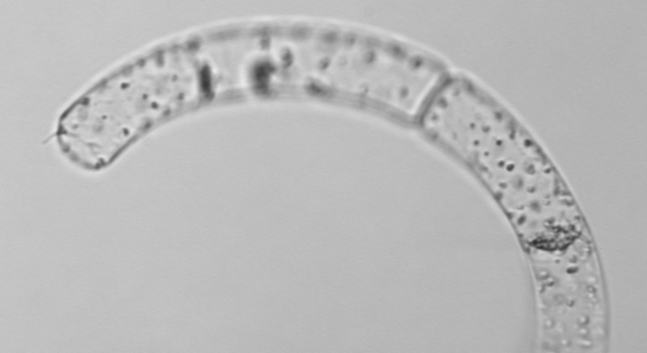
Label: Guinardia_striata